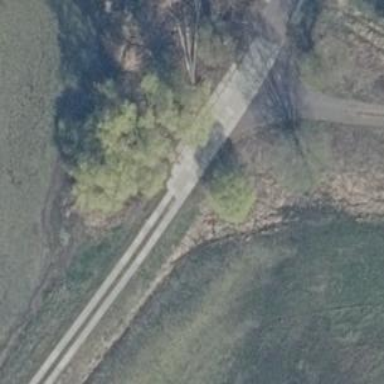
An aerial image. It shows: Unclassified road with concrete plates surface. The tracktype is grade1.